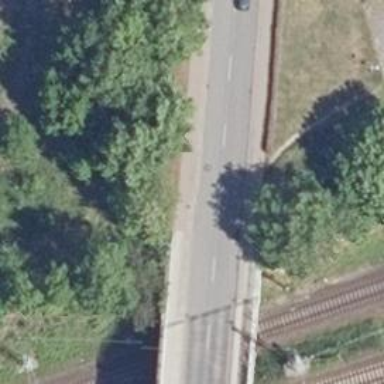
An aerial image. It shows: Primary highway with asphalt surface. Both sides of the road have sidewalks and there is cycle track along both sides.